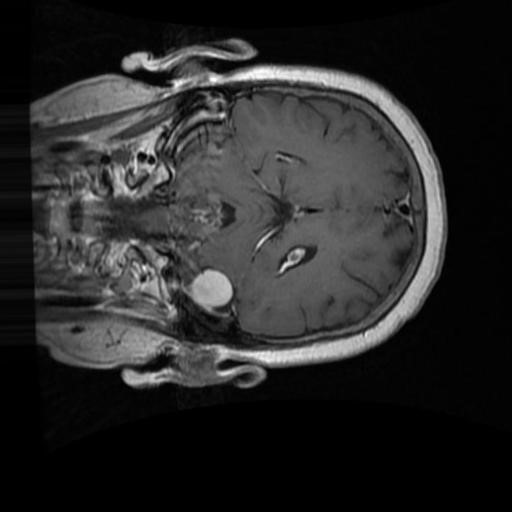
Label: brain_menin